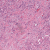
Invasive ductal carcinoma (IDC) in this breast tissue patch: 1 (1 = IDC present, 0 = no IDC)